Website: bh-photo
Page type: customer-info-address
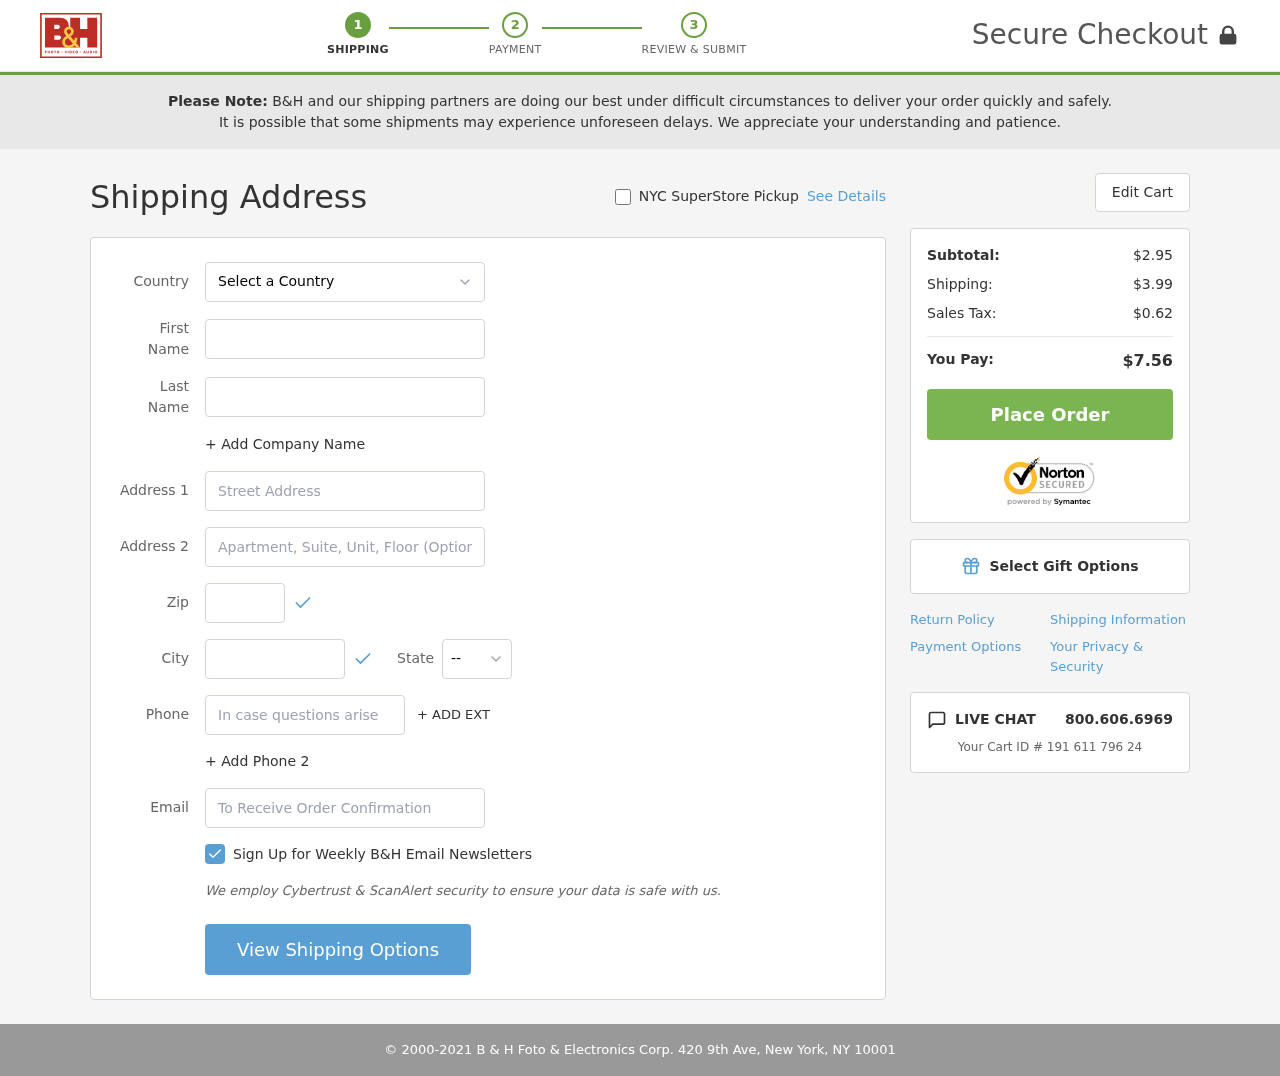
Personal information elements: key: PII_CITY
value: Jacobburgh
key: PII_COUNTRY
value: United States
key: PII_EMAIL
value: mario_hanson@yahoo.com
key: PII_FIRSTNAME
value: Mario
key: PII_LASTNAME
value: Hanson
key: PII_PHONE
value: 9003272221
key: PII_POSTCODE
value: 32743
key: PII_STATE_ABBR
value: GA
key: PII_STREET
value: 06700 April Route
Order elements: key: ORDER_SUBTOTAL
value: $2.95
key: ORDER_SHIPPING_COST
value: $3.99
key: ORDER_TAX
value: $0.62
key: ORDER_TOTAL
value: $7.56
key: ORDER_ID
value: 191 611 796 24